Brain MRI, modality: hrT2
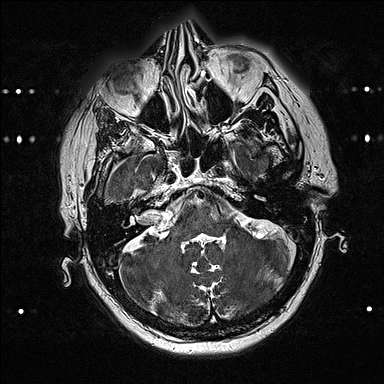